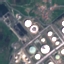
Land use / land cover: Industrial